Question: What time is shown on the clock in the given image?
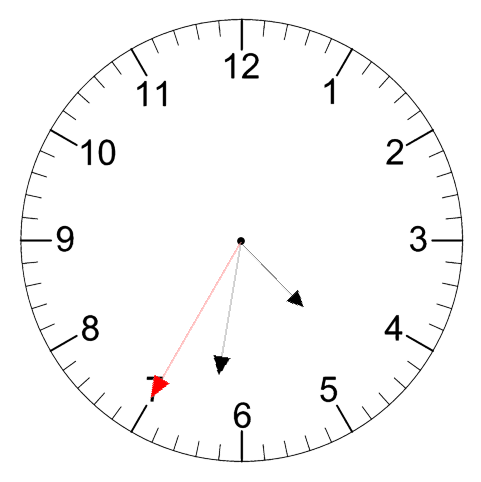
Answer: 04:31:35